Question: Hello dear Programmers,
I'm using Aptana Studio 3 as an IDE and i installed the gem 'login_generator-1.2.2' with
'''
$ gem install login_generator
'''
in command line.
My problem is that I want to use this gem now.
I want to generate a login like this:

The problem here is that the Aptana Studio 3 doesn't have the Generators tab and I don't know how to perform this command in the Terminal...
Thanks in advance!
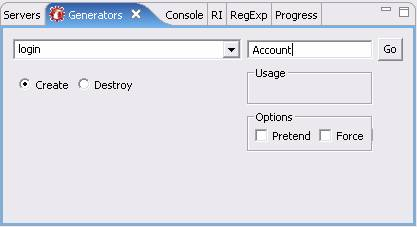
Answer: U can add gem to your Gemfile, bundle it and then enter to project path and type "rails c" with command line. Then you can call methods as LoginGenerator::Methodxxx. Not sure what the gem does and it seems heavily undocumented :-(